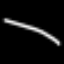
Label: line